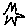
Label: star